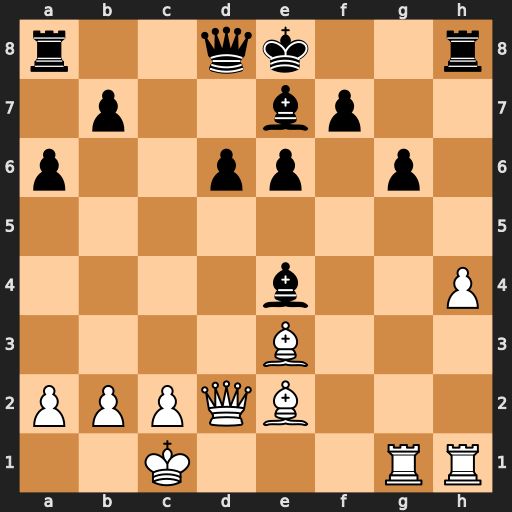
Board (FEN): r2qk2r/1p2bp2/p2pp1p1/8/4b2P/4B3/PPPQB3/2K3RR
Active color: w
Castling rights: kq
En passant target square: -
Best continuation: Qd4 Bxh1 Qxh8+ Kd7 Qxd8+